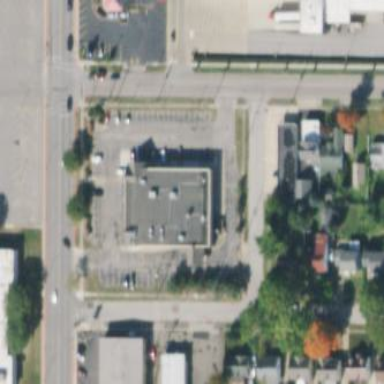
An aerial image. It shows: Retail area.